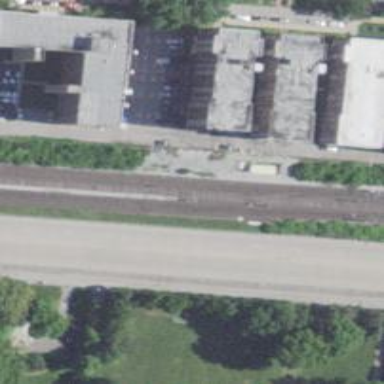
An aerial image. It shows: Light rail siding with electrified contact lines.